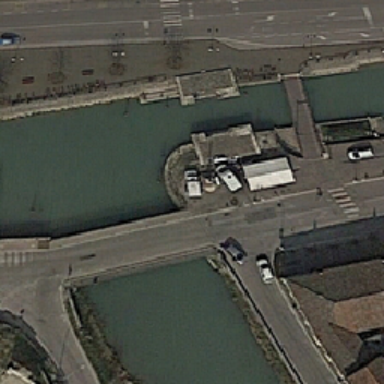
The low bridge is across the stretch of saddle shaped river .